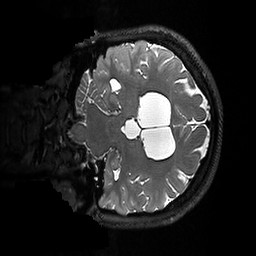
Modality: T2w
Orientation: coronal
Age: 23
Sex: female
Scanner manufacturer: ge
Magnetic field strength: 3 T
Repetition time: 3.202 s
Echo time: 0.05911 s